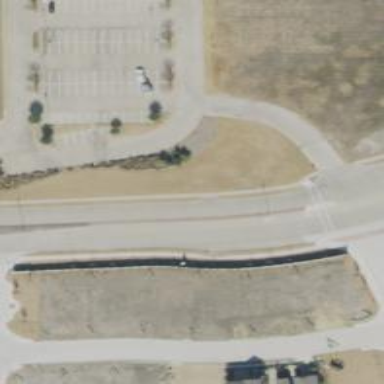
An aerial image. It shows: Tertiary road with separate sidewalk.